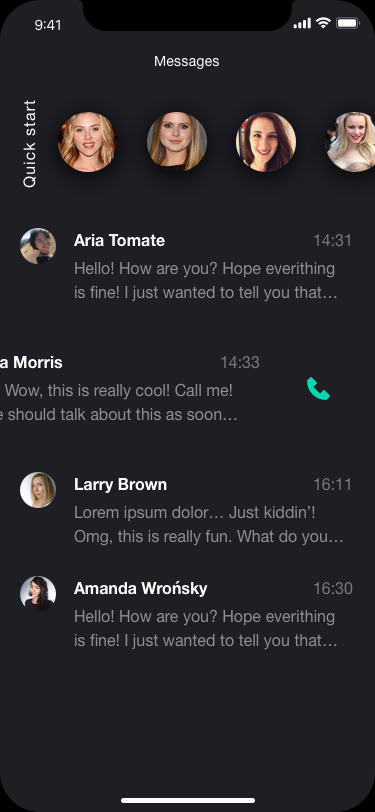
Text in this UI design:
Messages
Aria Tomate
Hello! How are you? Hope everithing is fine! I just wanted to tell you that…
14:31
14:33
Larry Brown
Lorem ipsum dolor… Just kiddin’! Omg, this is really fun. What do you…
16:11
Amanda Wrońsky
Hello! How are you? Hope everithing is fine! I just wanted to tell you that…
16:30